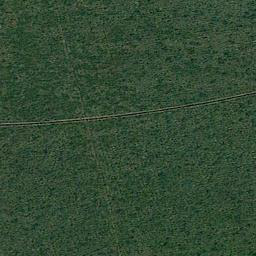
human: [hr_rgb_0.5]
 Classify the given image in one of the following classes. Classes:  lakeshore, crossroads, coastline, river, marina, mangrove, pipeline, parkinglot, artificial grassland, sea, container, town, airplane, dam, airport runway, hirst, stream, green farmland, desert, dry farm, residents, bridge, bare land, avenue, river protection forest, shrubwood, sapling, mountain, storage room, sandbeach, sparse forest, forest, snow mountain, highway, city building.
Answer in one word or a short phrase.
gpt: artificial grassland